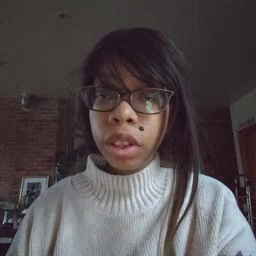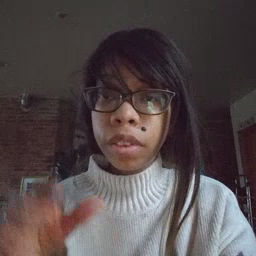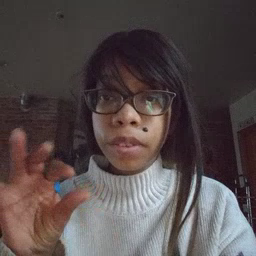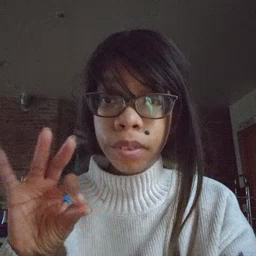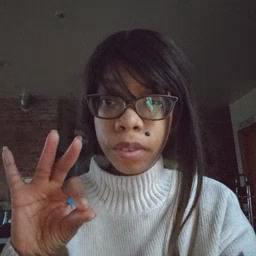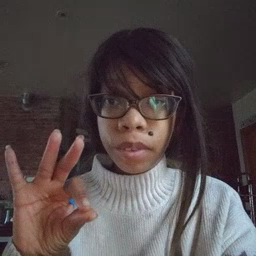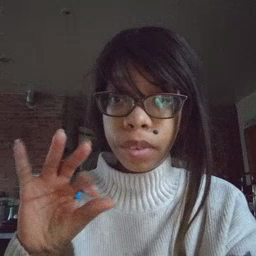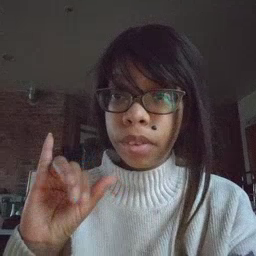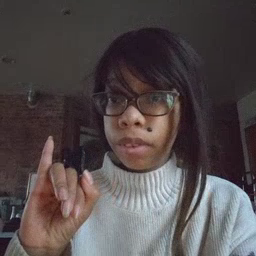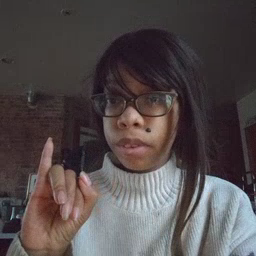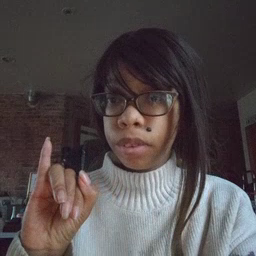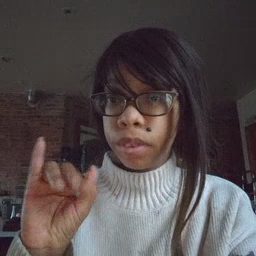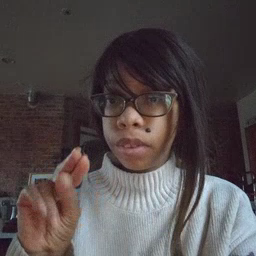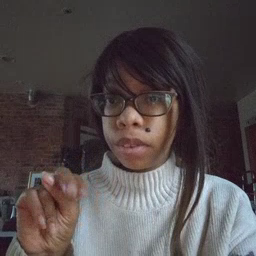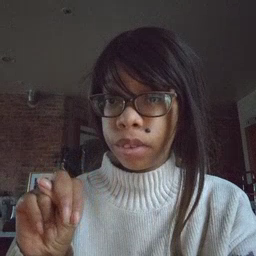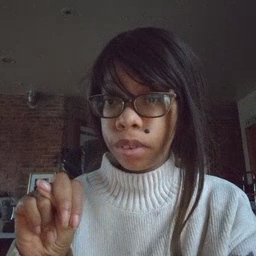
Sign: finger